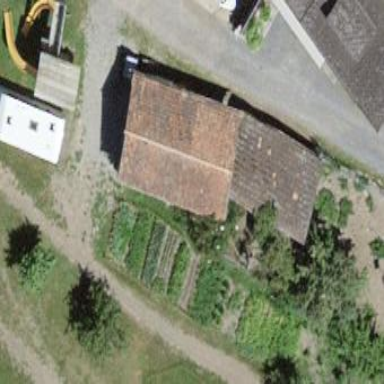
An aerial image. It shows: Rural barn.